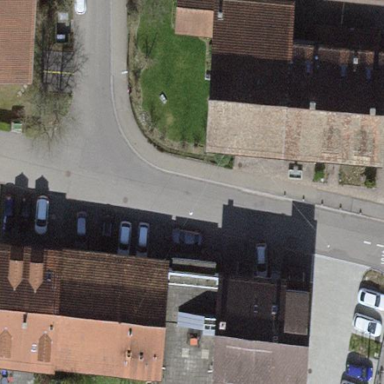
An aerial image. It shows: Building with tile roof.